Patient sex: F
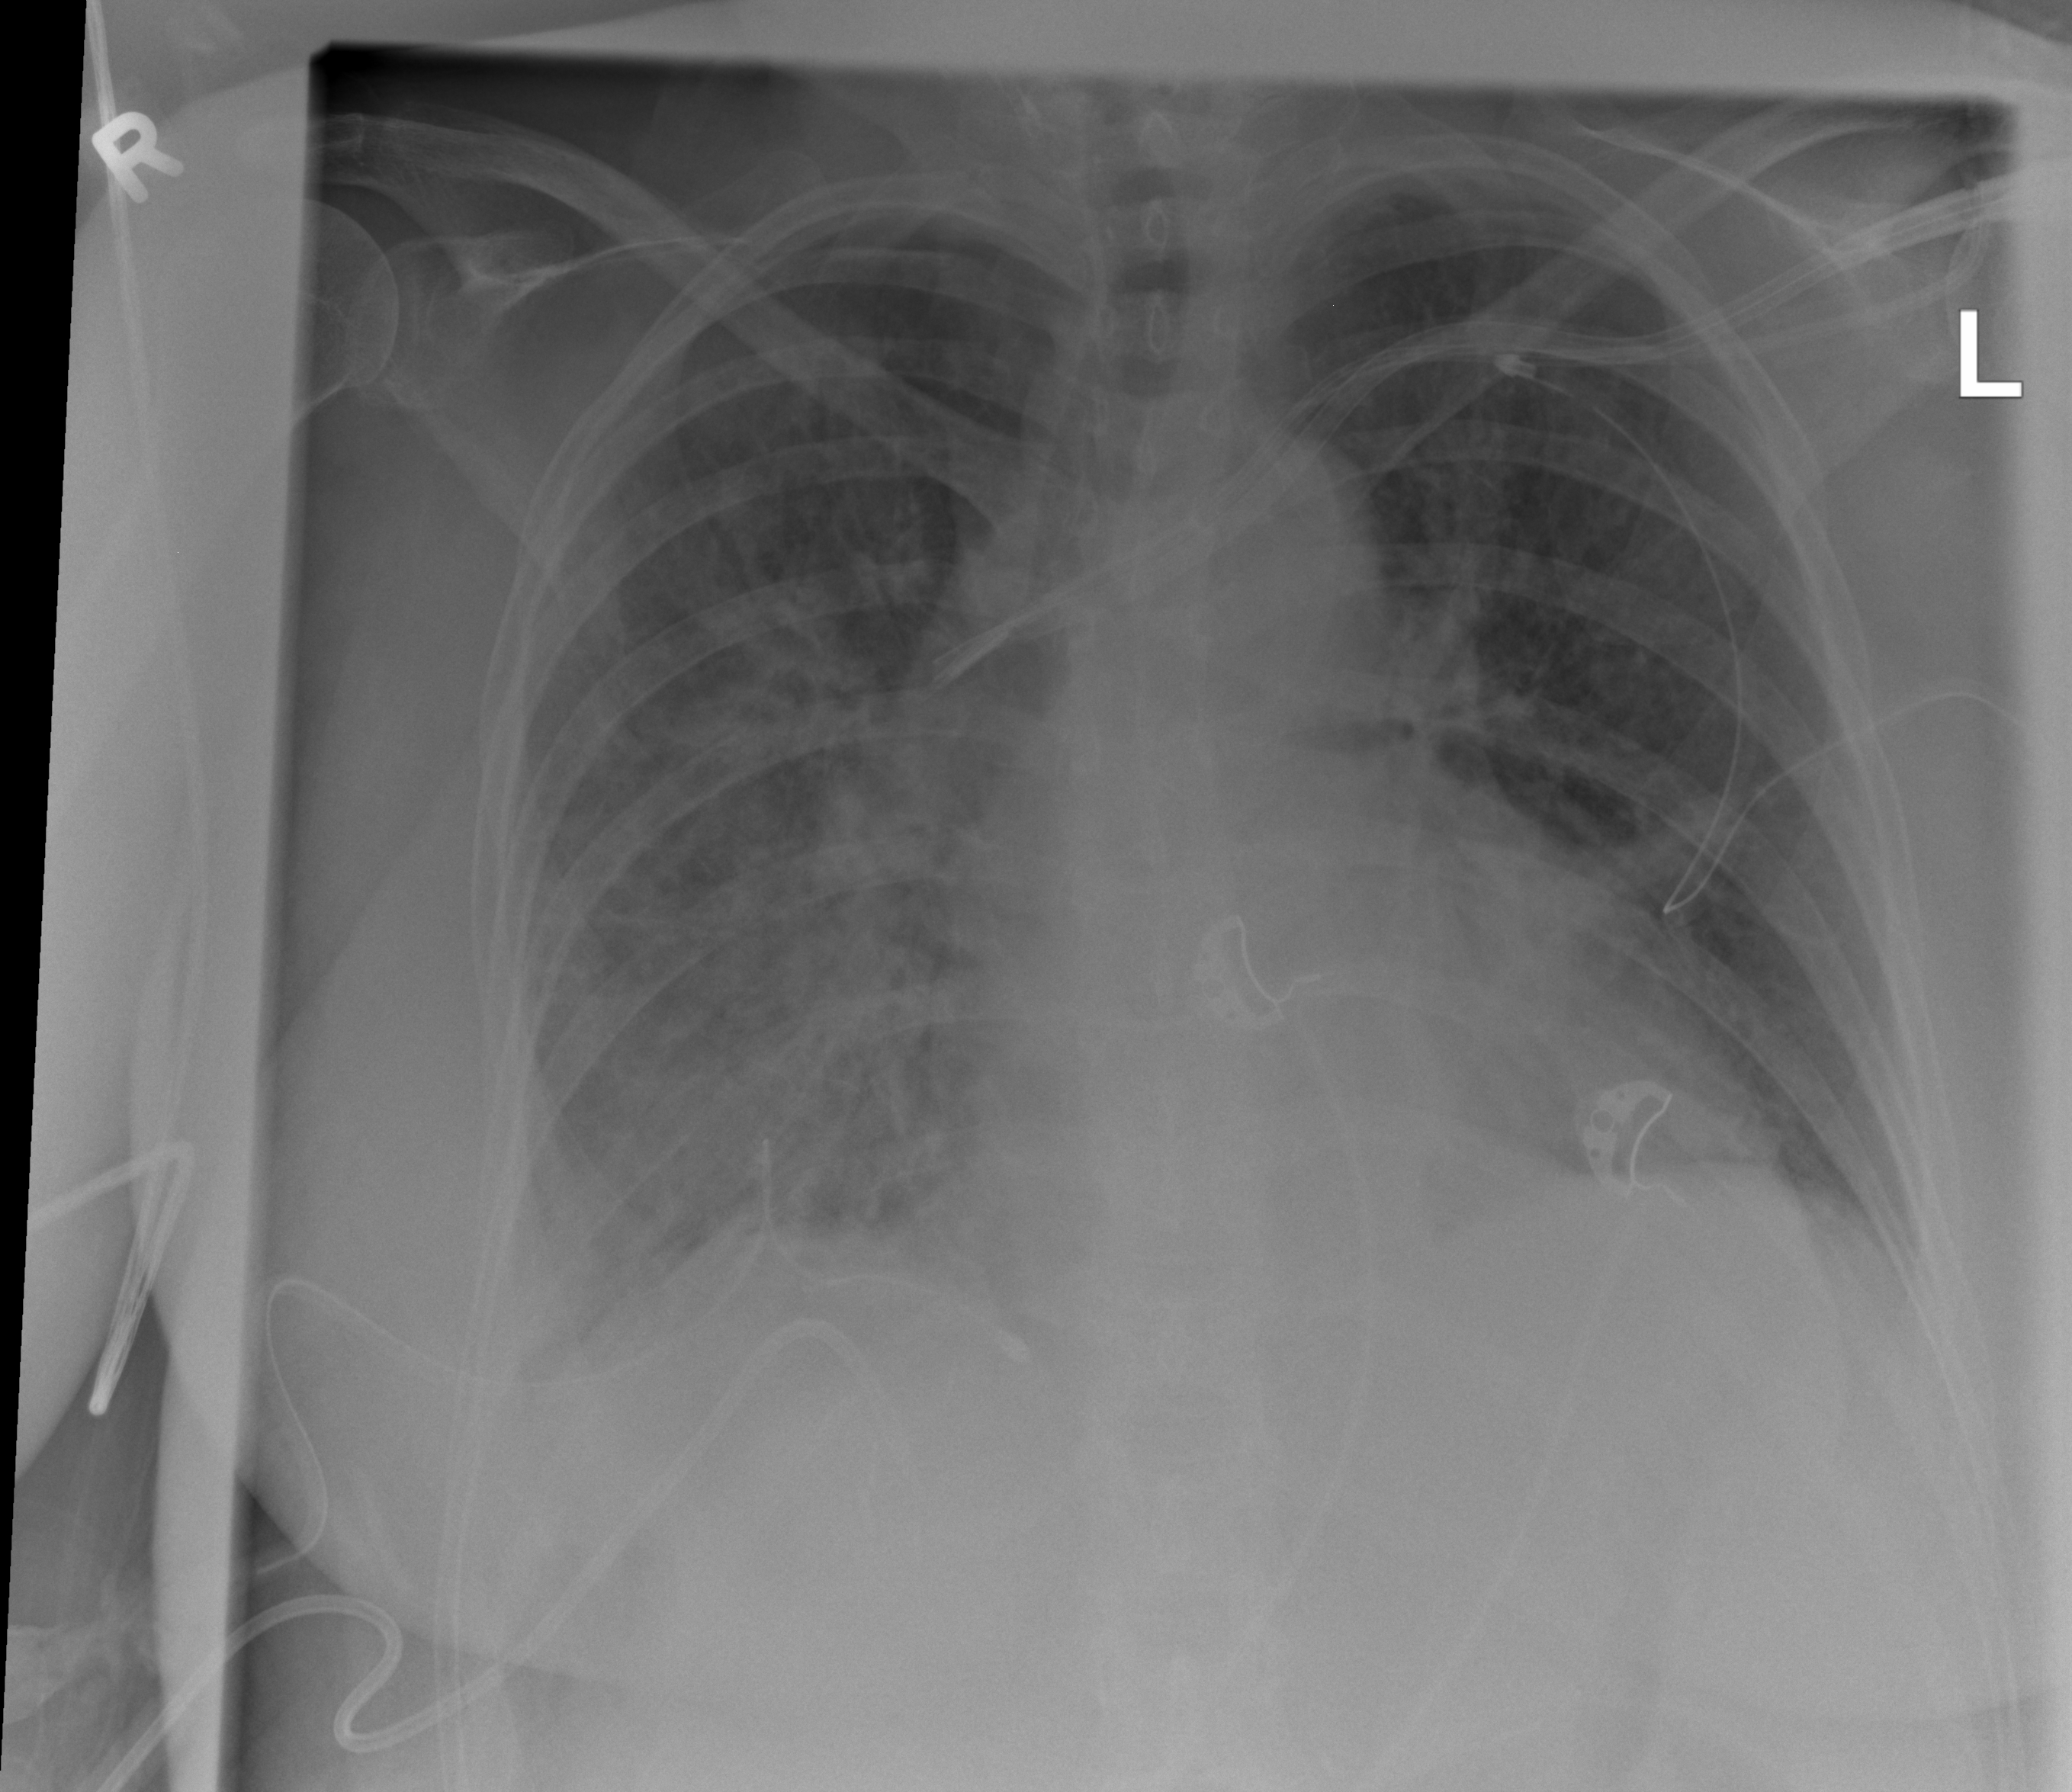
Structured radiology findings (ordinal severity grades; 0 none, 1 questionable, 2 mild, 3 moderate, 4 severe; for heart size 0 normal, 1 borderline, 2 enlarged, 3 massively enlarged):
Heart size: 1
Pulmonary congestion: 2
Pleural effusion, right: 1
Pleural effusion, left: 1
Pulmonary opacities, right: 2
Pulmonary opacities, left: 2
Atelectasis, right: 2
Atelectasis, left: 0